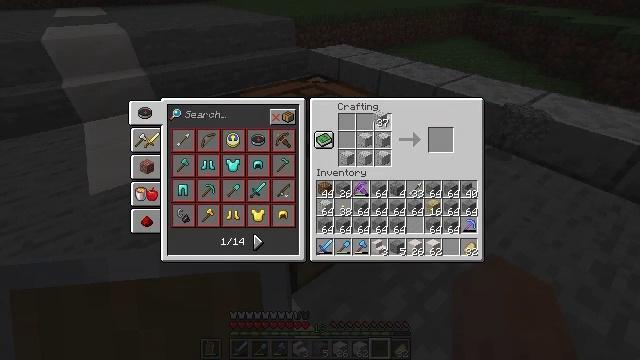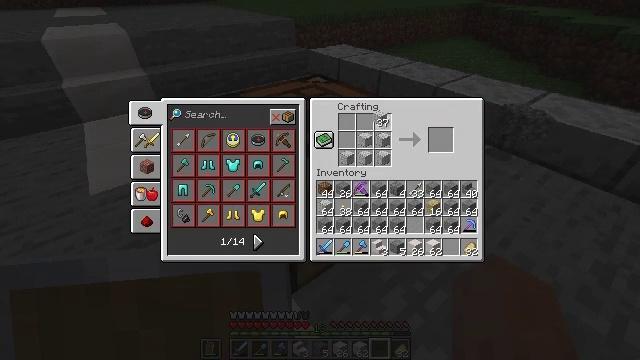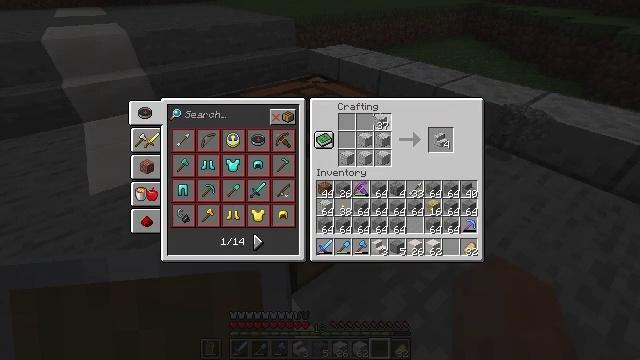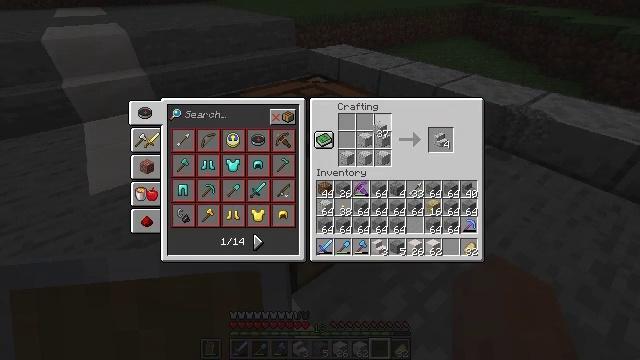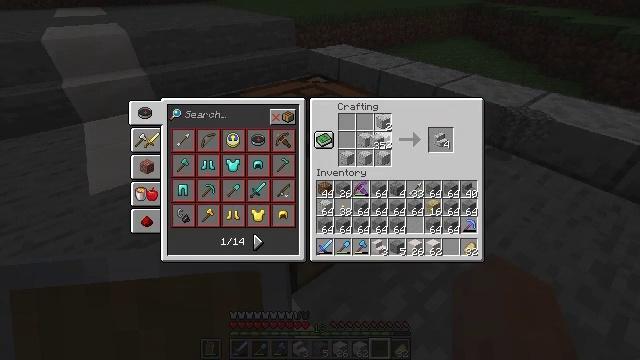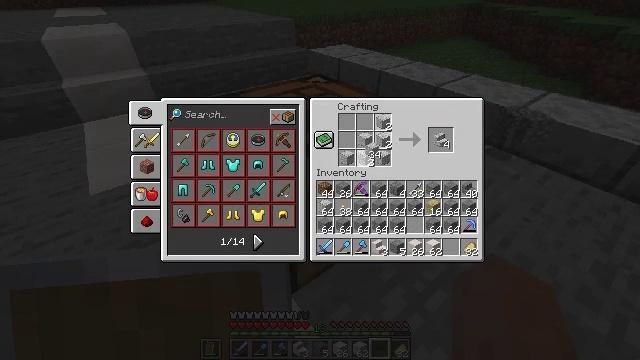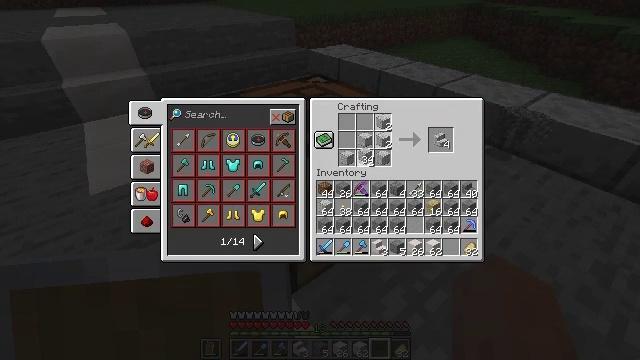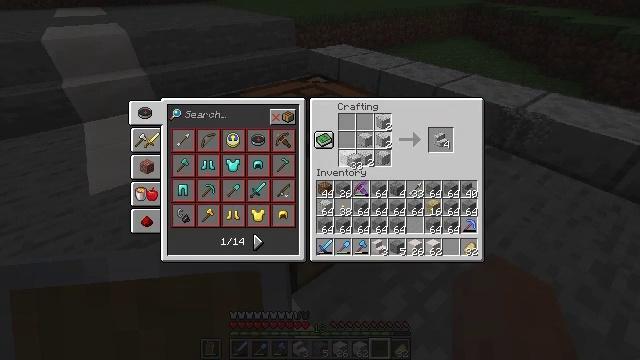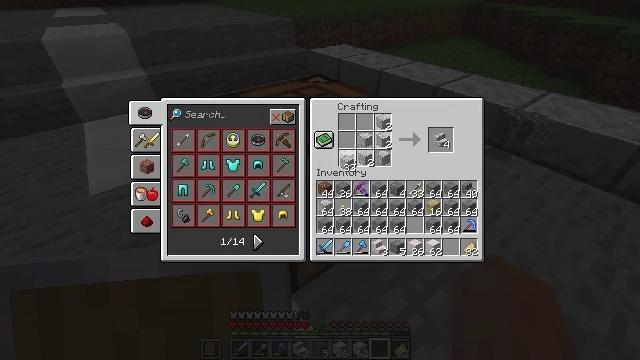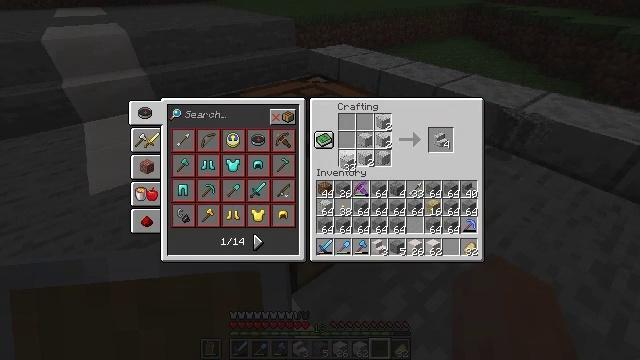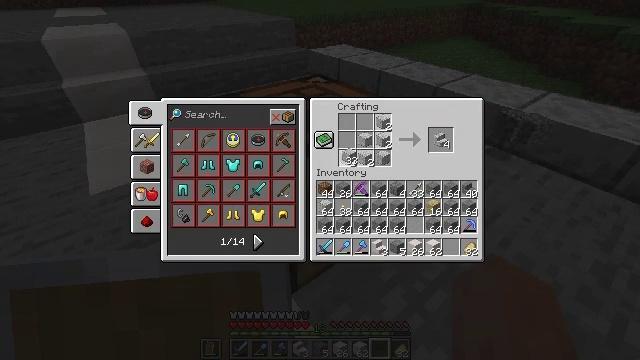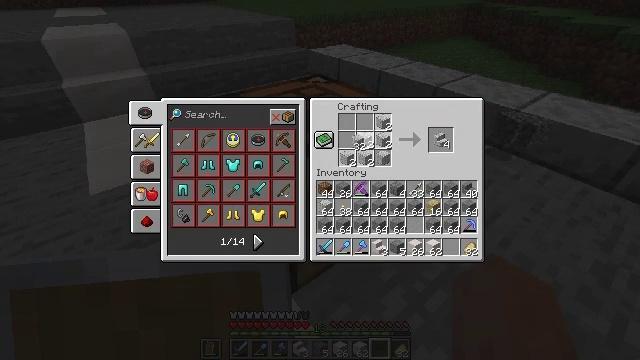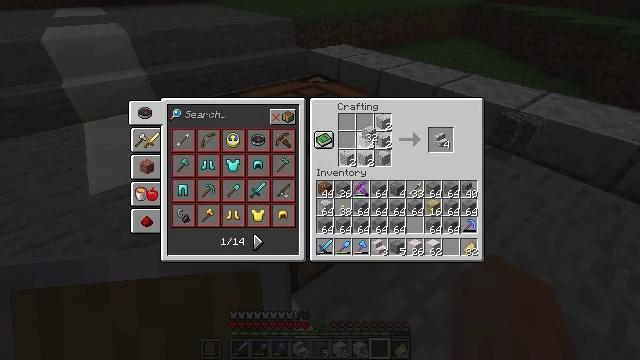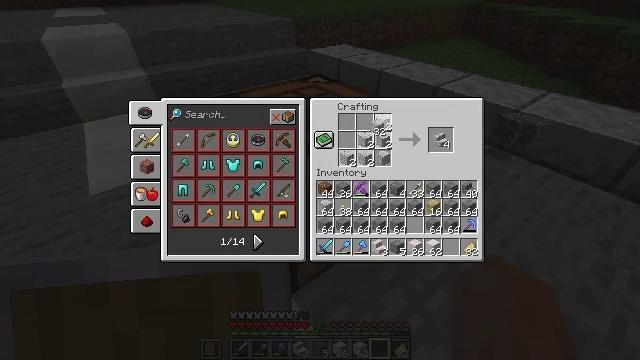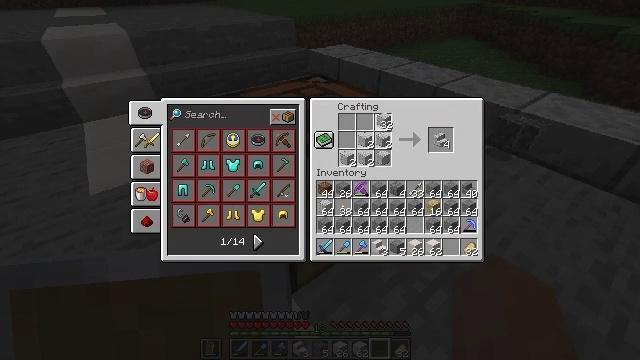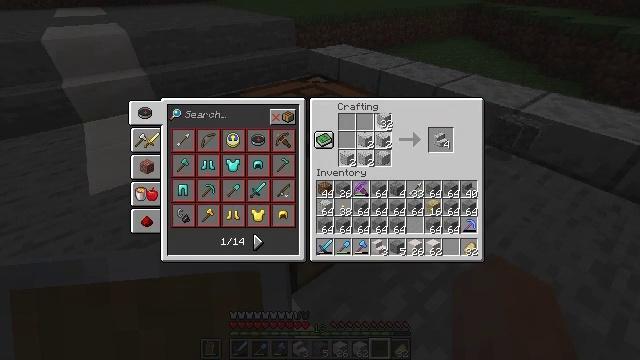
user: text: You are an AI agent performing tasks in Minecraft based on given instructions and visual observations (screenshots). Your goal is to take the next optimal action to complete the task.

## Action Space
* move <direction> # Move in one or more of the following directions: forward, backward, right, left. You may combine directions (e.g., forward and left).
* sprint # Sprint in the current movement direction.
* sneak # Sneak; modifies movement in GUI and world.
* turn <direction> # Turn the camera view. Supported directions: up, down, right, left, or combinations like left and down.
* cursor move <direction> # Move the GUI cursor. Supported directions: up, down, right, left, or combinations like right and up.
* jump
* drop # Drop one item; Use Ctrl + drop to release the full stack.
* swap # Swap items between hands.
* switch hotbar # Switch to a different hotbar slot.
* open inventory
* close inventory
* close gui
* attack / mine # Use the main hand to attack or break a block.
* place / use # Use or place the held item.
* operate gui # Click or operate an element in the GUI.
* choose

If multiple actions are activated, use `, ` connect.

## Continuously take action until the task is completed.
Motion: motion action
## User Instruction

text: Open the crafting grid to craft polished diorite stairs.
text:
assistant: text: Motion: choose
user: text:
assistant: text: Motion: choose
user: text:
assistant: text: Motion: cursor move down, choose
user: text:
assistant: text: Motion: cursor move down, choose
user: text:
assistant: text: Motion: cursor move down, choose
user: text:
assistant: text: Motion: cursor move left, choose
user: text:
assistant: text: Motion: cursor move left, choose
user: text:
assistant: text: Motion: cursor move left, choose
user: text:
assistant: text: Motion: choose
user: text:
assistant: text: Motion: choose
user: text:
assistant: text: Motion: cursor move right and up, choose
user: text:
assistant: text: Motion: cursor move right and up, choose
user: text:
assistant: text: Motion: cursor move right, choose
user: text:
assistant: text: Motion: cursor move right and up, choose
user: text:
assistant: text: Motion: choose
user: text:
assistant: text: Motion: choose
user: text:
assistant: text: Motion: cursor move down, choose
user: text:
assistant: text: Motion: cursor move down, choose
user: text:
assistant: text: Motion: choose
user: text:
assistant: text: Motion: choose
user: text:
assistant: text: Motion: choose
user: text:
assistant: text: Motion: choose
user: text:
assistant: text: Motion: choose
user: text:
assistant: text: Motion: cursor move right
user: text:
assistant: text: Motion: cursor move right and up
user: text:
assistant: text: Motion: cursor move right
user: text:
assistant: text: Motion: no_op
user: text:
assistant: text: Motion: sneak
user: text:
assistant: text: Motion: sneak
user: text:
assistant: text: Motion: sneak, cursor move right